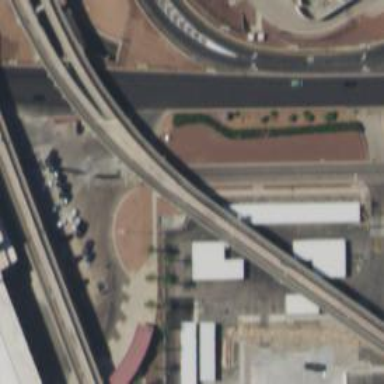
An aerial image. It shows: Light rail bridge.